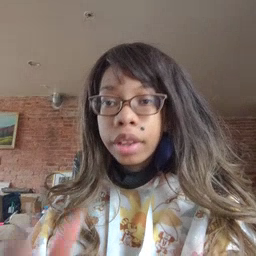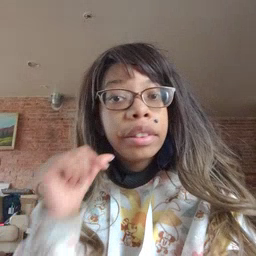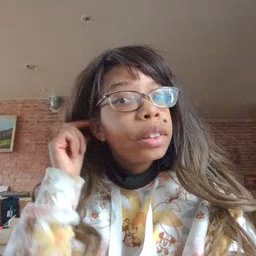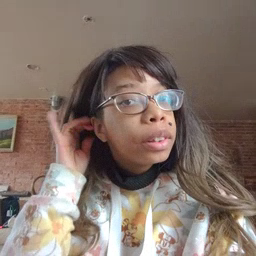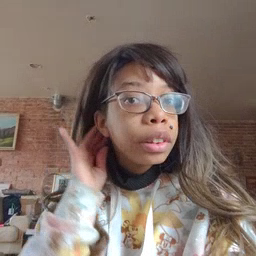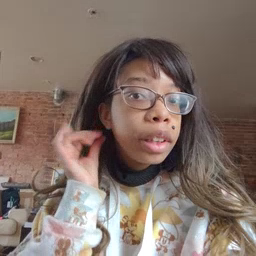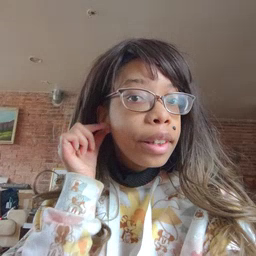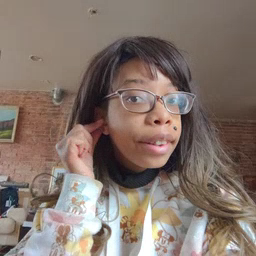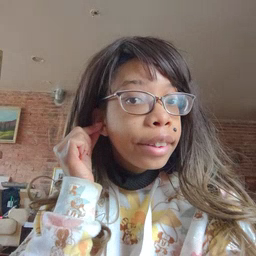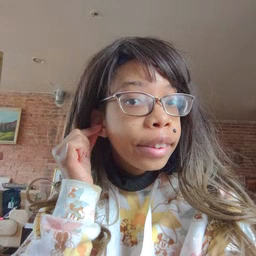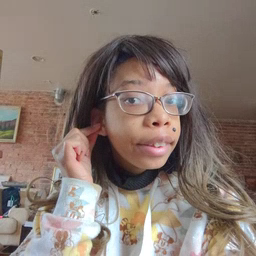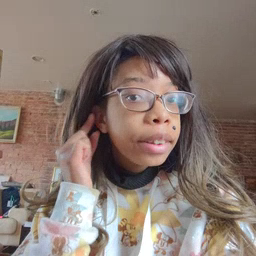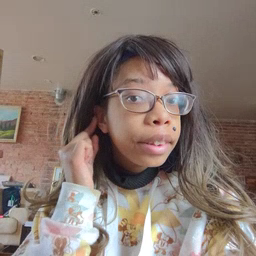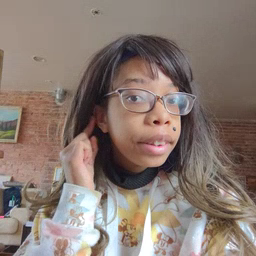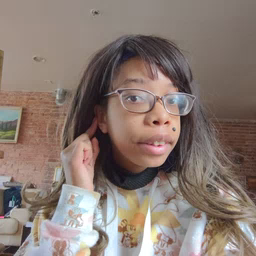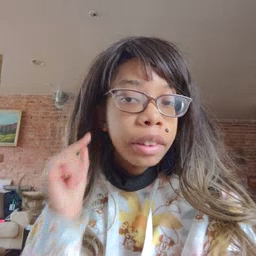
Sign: ear